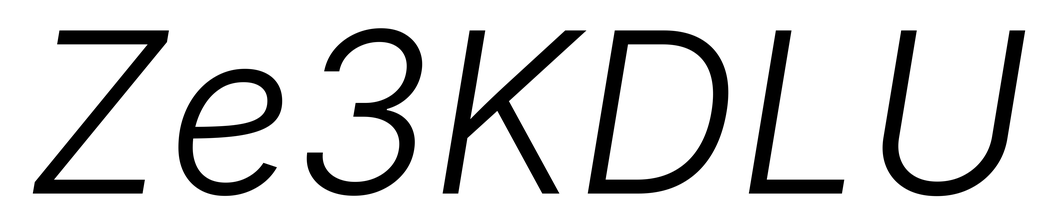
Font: Inter-Italic_Light_Italic